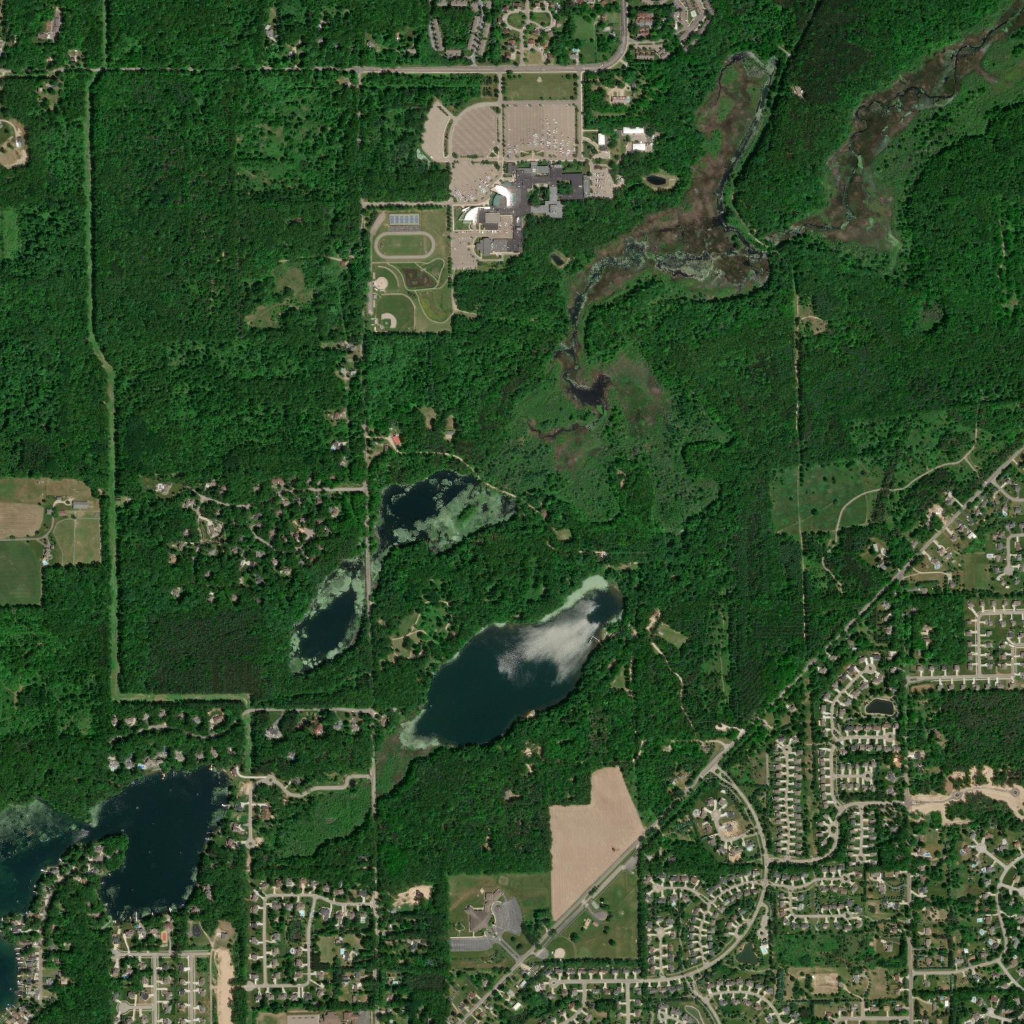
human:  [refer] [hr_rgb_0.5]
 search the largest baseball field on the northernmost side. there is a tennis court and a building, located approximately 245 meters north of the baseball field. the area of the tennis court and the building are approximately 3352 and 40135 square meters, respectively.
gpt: <box>[[36, 28, 40, 32, 0]]</box>

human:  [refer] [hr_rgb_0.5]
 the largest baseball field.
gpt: <box>[[36, 28, 40, 32, 0]]</box>

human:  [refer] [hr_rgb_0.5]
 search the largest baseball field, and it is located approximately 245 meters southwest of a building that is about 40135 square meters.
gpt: <box>[[36, 28, 40, 32, 0]]</box>